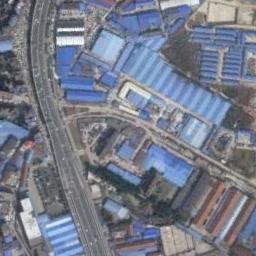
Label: industrial_area